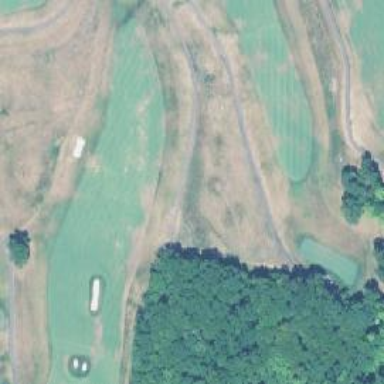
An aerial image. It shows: Area with grass used as rough in golf course.